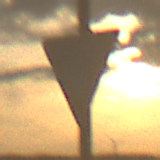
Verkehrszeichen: VorfahrtGewaehren
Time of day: SunriseSunset
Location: Outdoor (Nature)
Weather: PartlyCloudy
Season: NotSpecified
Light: Natural